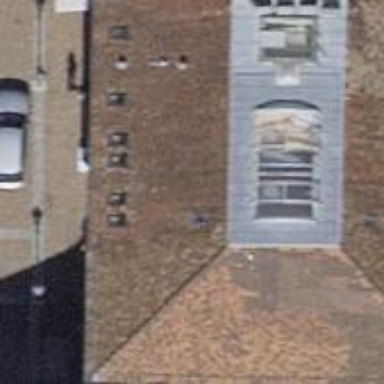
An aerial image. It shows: Building with triple saltbox roof shape.